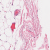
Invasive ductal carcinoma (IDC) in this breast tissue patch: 0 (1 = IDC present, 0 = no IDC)